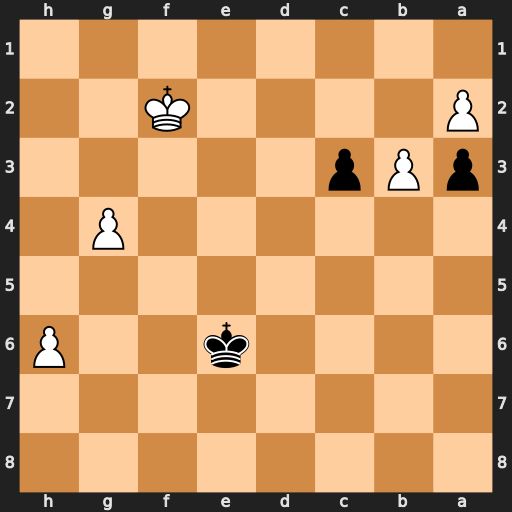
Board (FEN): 8/8/4k2P/8/6P1/pPp5/P4K2/8
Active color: b
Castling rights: -
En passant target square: -
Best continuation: c2 h7 c1=Q h8=Q Qb2+ Qxb2 axb2